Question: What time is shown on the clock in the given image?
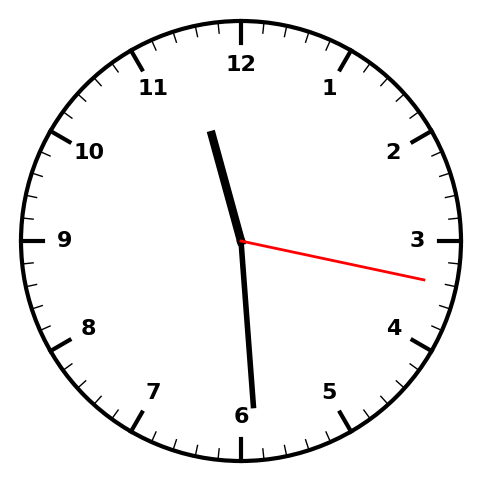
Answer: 11:29:17